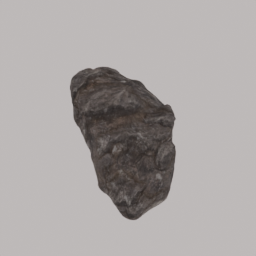
Label: nature